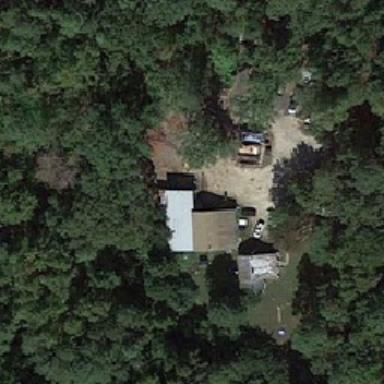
Two houses of light brown and white roof in mid .